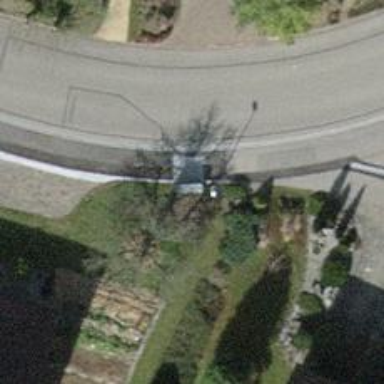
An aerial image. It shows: Street cabinet.